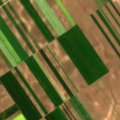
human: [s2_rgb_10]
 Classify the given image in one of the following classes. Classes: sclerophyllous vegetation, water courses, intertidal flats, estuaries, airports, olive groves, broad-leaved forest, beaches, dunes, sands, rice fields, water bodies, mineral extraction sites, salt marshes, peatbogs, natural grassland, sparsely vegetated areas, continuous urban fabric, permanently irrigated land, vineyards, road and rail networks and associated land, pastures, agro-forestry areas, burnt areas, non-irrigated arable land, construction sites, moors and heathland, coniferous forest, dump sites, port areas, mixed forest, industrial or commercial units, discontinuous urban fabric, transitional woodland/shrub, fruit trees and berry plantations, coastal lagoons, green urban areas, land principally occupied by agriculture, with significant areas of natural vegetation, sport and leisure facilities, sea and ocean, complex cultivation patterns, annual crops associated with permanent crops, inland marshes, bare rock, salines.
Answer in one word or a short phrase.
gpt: non-irrigated arable land